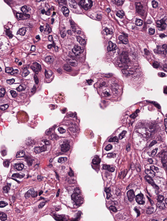
Tumor epithelial tissue: yes
Tumor-associated stroma tissue: no
Normal tissue: no